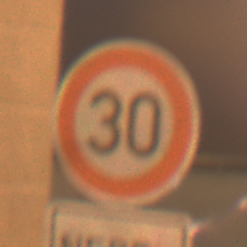
Verkehrszeichen: Geschwindigkeit30
Zusatzzeichen unten: HinweiseAufGefahrenDurchVerbaleAngabe10
Umgebung: Outdoor, Urban
Tageszeit: Night
Wetter: Clear
Licht: Artificial
Jahreszeit: NotSpecified
Kontrast: HighContrast